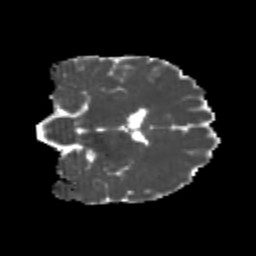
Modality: MD
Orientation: coronal
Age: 21
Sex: male
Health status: healthy
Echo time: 0.074 s